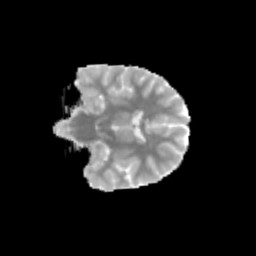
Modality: MD
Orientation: coronal
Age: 10
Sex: female
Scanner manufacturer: siemens
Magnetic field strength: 3 T
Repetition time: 3.8 s
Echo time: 0.07 s